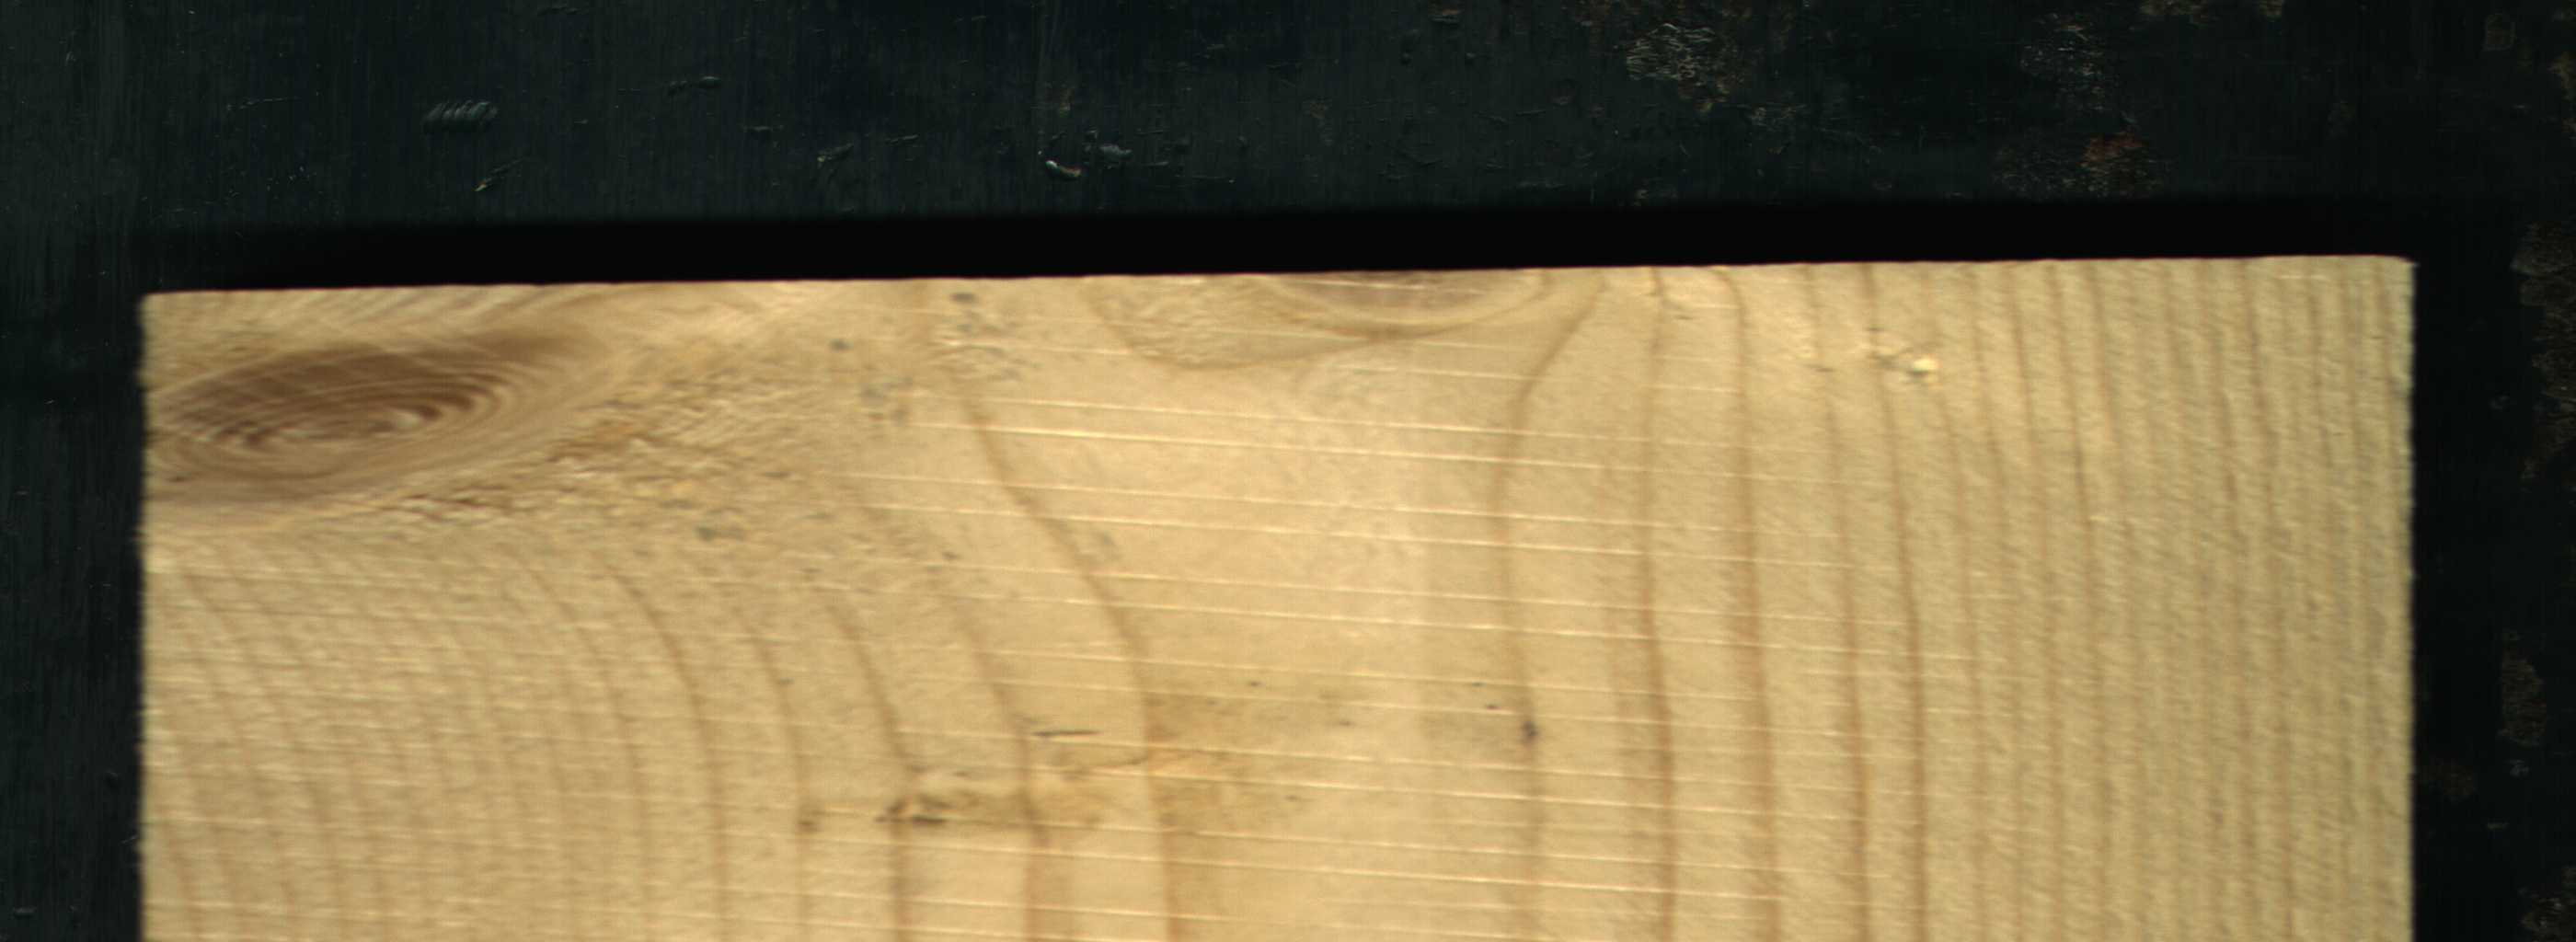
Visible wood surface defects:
Live_Knot